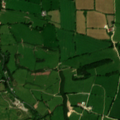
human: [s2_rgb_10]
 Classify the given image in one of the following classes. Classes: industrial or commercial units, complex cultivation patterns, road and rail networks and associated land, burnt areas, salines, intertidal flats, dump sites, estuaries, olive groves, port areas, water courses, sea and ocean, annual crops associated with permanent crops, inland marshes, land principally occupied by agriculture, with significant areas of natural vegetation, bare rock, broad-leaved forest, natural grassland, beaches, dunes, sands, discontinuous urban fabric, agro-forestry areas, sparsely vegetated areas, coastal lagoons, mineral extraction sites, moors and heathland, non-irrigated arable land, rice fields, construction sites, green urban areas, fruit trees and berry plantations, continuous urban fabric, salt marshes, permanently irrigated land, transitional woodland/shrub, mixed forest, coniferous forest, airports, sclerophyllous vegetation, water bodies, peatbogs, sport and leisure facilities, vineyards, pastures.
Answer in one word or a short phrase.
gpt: non-irrigated arable land, pastures, land principally occupied by agriculture, with significant areas of natural vegetation